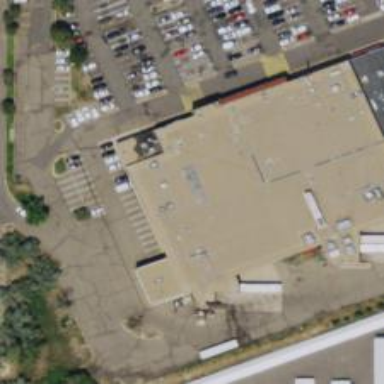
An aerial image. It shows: Retail building.